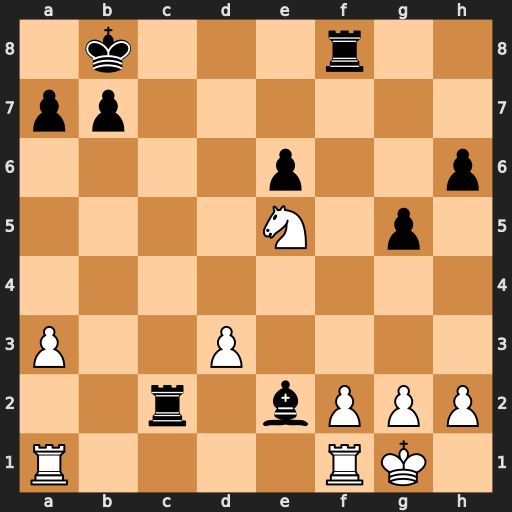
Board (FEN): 1k3r2/pp6/4p2p/4N1p1/8/P2P4/2r1bPPP/R4RK1
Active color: w
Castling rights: -
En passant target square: -
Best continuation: Nd7+ Kc7 Nxf8